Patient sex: M
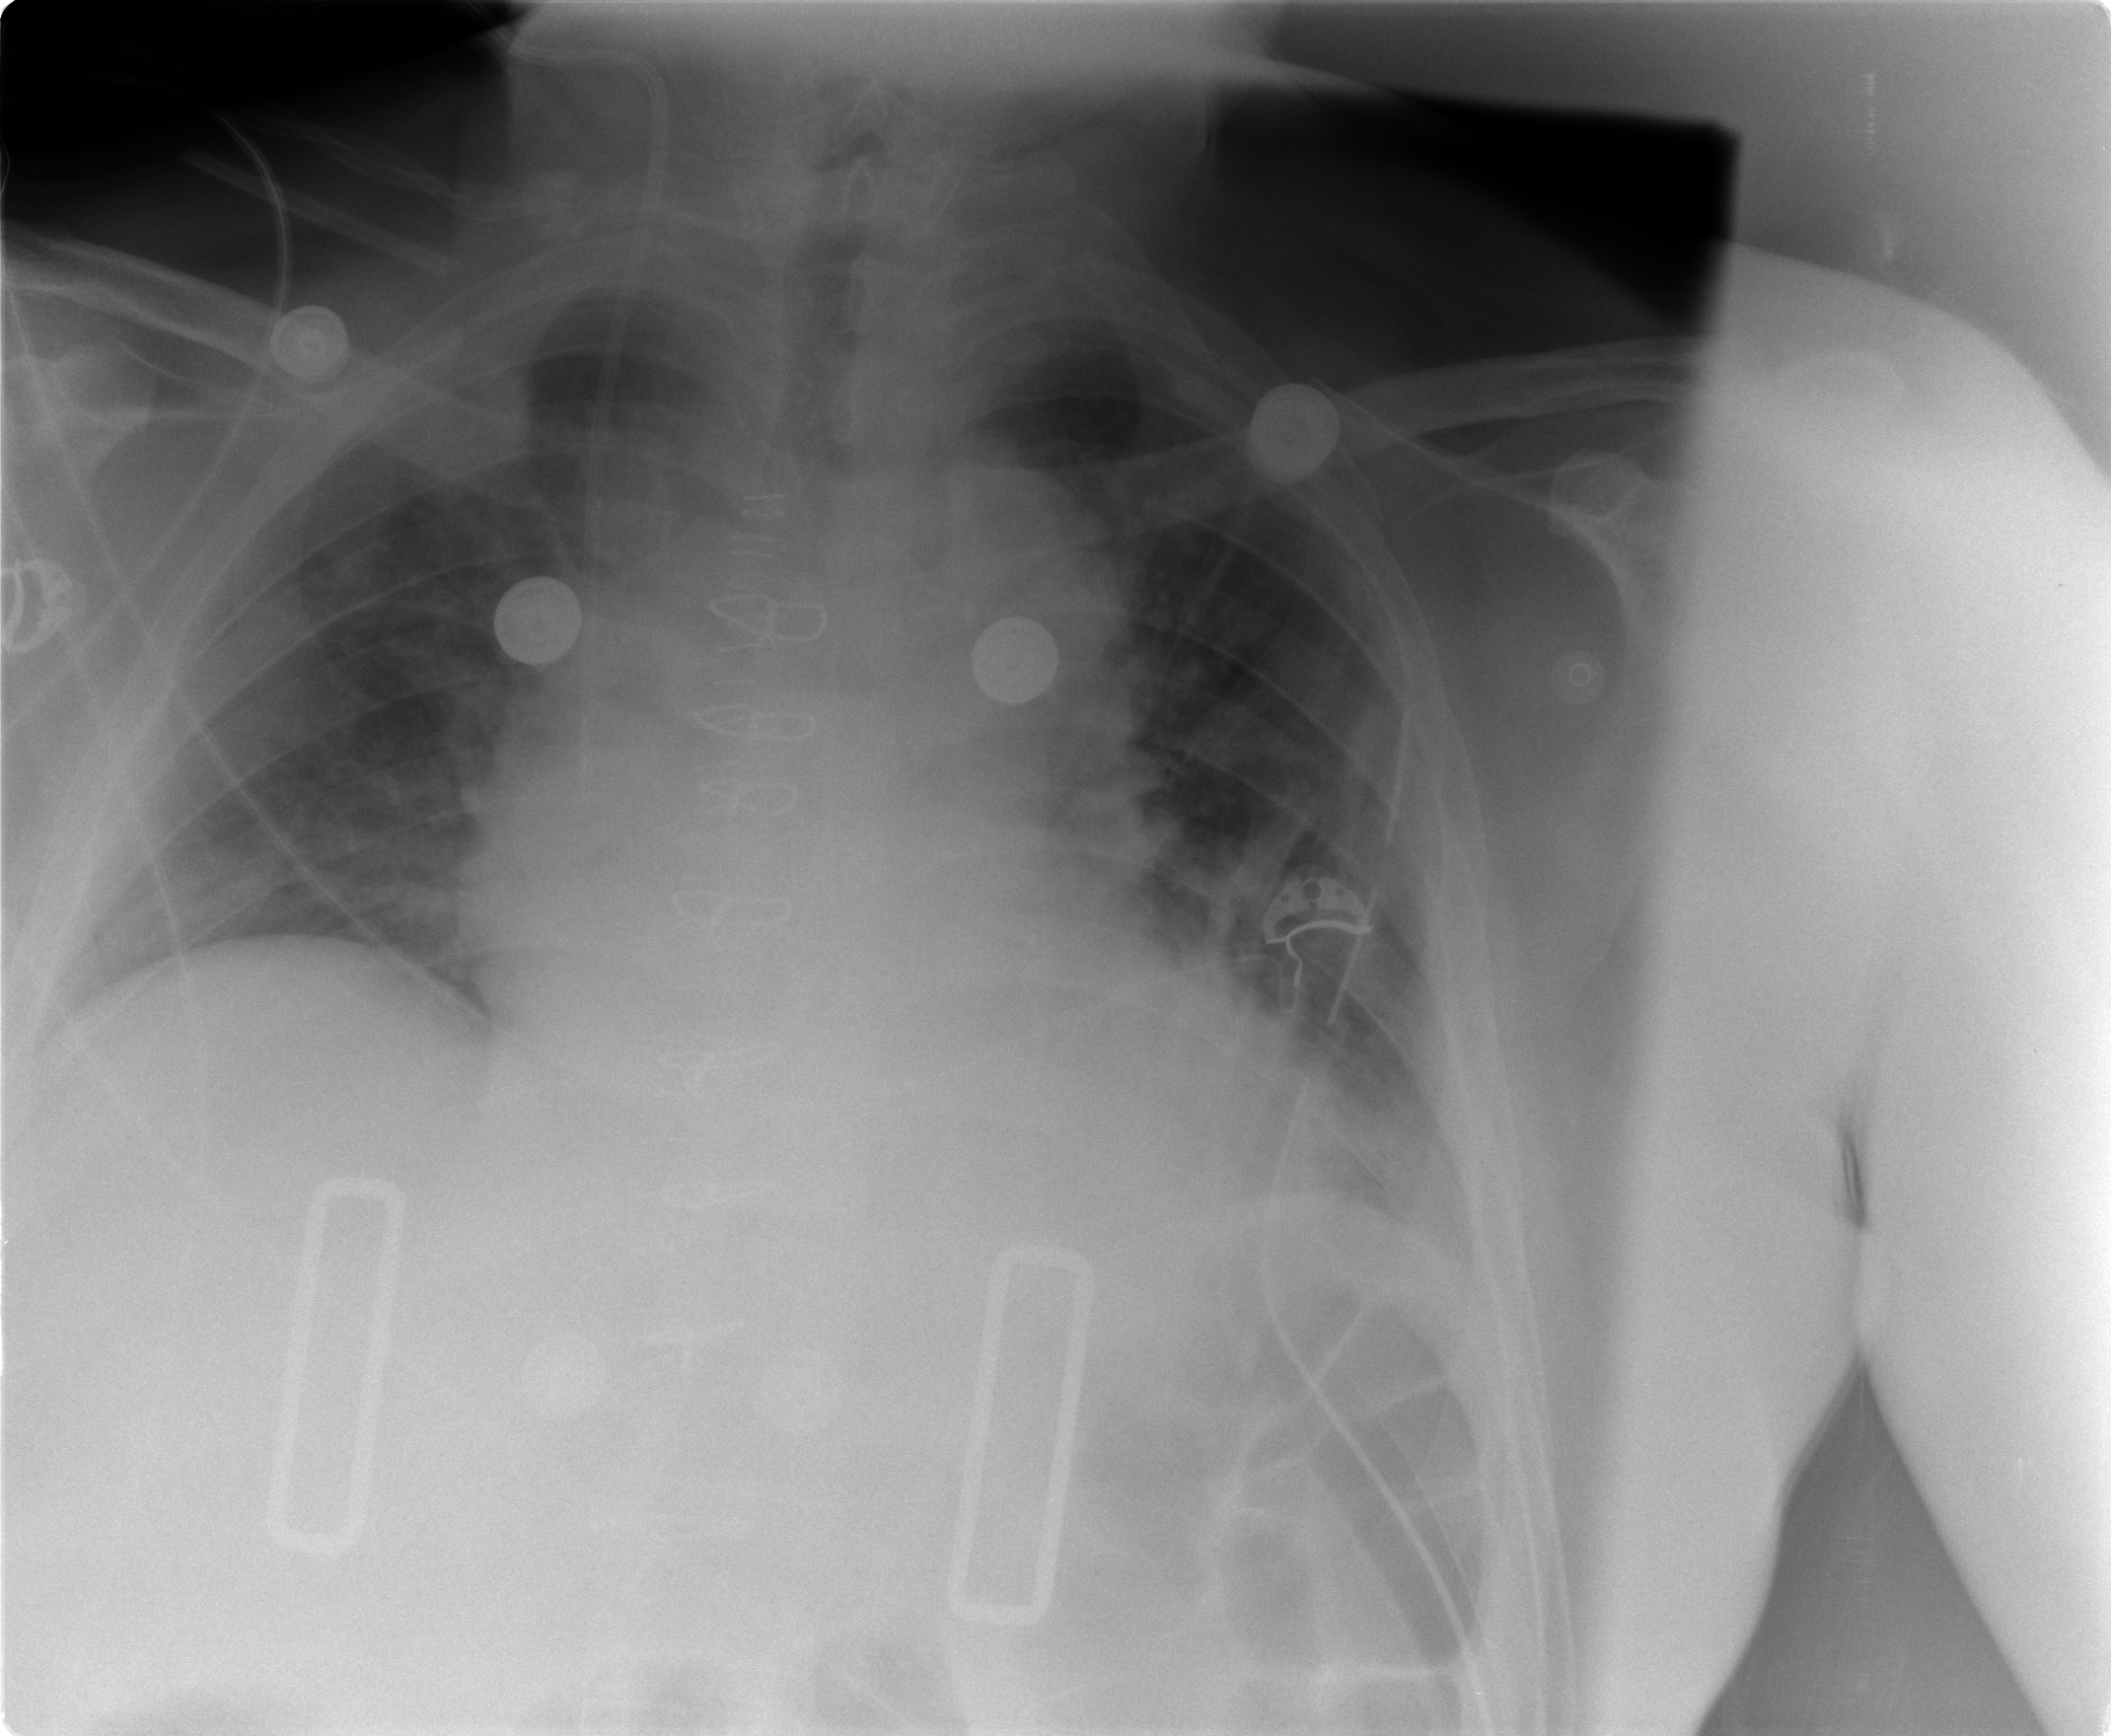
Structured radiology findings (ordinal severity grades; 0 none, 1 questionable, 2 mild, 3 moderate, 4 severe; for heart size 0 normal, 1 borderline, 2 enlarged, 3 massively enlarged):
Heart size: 1
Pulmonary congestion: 2
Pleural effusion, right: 1
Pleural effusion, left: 2
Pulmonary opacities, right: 0
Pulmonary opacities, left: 0
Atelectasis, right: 0
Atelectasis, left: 2